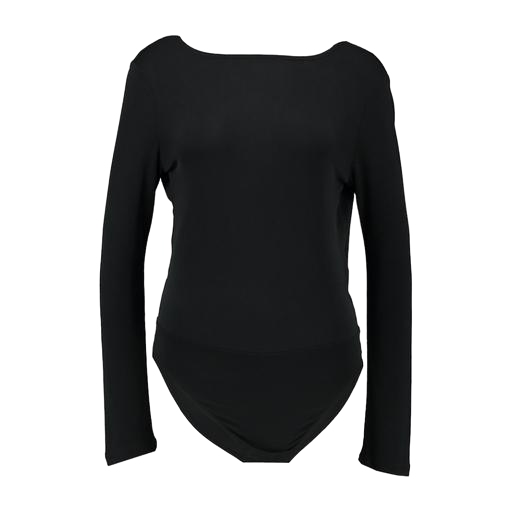
black plus v back top, black mira cape-effect bodysuit, black long-sleeved top, white background